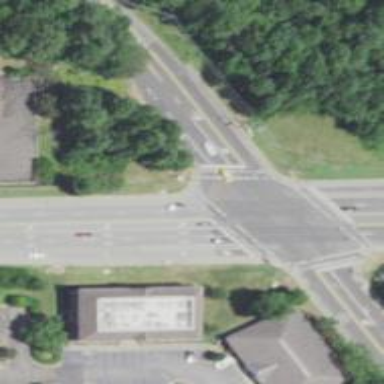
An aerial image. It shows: Controlled crossing on the road.